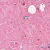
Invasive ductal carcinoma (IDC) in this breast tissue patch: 0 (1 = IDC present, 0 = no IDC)